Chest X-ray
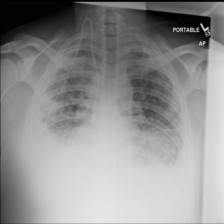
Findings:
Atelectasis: negative
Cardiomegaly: negative
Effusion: negative
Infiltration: negative
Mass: negative
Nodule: negative
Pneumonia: negative
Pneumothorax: negative
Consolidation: negative
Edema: negative
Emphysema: negative
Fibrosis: negative
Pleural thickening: negative
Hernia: negative